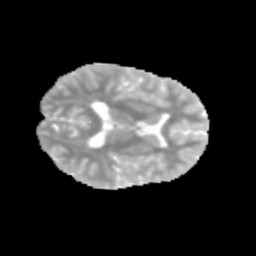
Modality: MD
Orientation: axial
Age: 12
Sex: female
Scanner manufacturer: siemens
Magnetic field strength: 3 T
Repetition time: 3.8 s
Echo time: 0.07 s